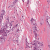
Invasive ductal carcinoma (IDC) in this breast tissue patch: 1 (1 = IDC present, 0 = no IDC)